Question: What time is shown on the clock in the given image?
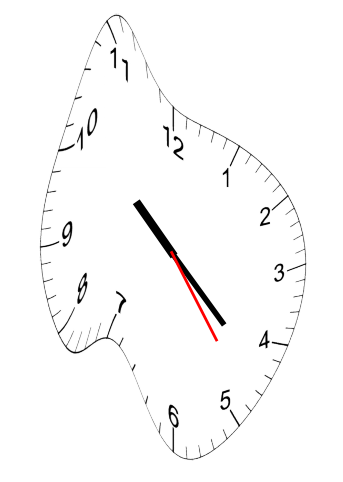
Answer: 10:22:24